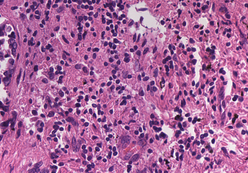
Tumor epithelial tissue: yes
Tumor-associated stroma tissue: yes
Normal tissue: no